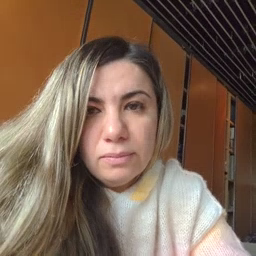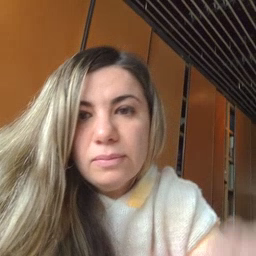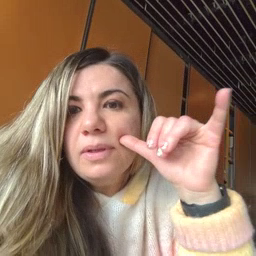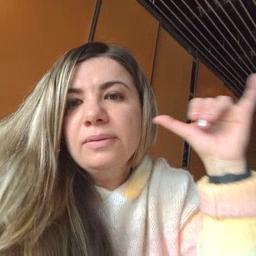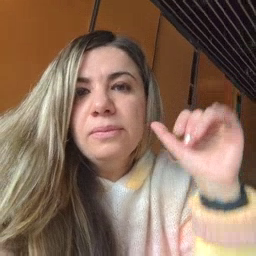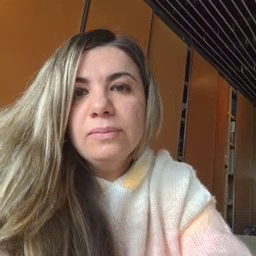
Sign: yesterday